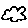
Label: cloud